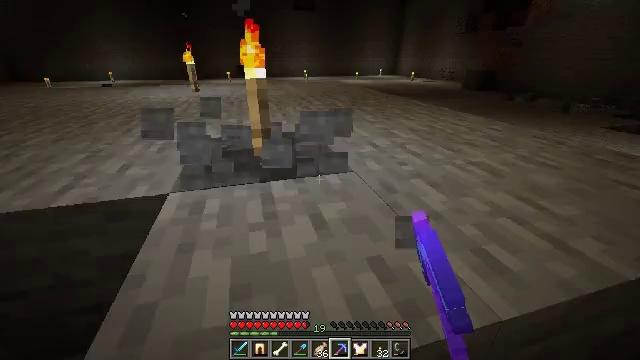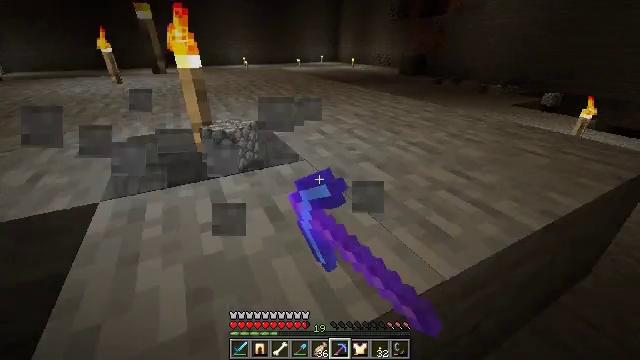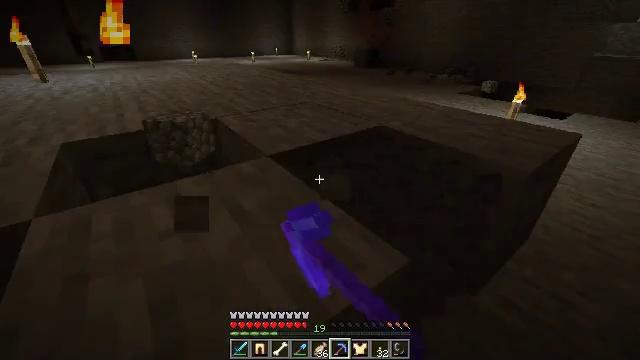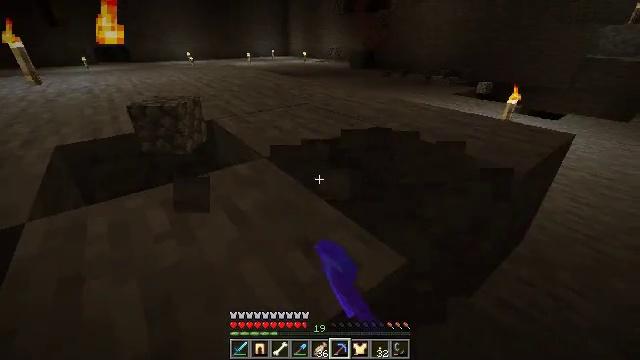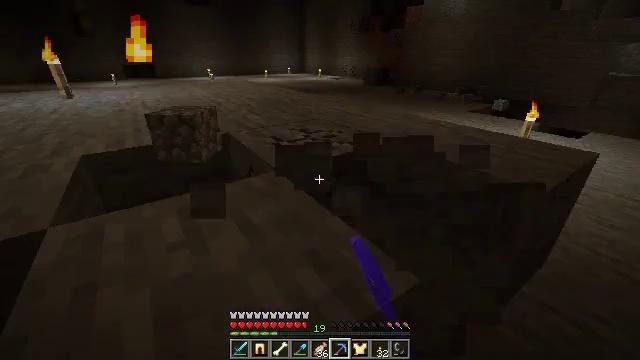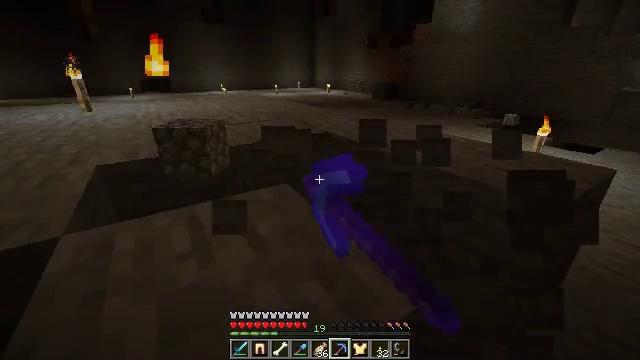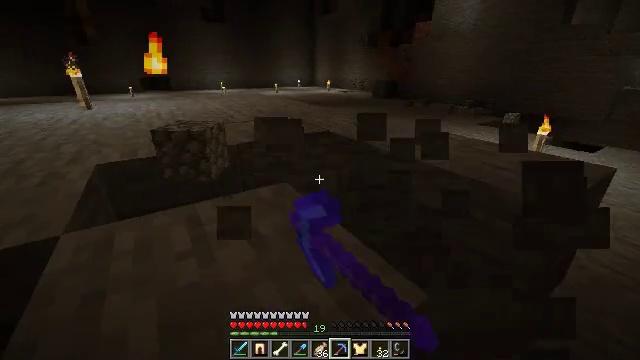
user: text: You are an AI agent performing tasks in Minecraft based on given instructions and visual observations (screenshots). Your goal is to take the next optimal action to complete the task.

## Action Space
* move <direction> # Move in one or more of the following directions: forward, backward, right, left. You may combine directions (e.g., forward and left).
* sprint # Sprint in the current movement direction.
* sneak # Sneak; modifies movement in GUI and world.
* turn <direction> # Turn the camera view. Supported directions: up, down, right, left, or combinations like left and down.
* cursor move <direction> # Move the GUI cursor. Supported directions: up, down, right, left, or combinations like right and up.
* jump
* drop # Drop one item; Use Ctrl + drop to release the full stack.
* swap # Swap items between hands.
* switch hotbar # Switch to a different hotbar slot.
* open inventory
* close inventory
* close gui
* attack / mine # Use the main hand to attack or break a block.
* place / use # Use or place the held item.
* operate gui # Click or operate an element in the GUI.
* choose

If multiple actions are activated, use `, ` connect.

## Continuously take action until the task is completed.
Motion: motion action
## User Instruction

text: Get rid of the infested stone.
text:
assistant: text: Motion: turn right and down, attack / mine
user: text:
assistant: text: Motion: turn right and down, attack / mine
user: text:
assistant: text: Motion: attack / mine
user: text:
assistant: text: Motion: turn left and up, attack / mine
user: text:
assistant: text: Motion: turn left and up, attack / mine
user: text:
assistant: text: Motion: attack / mine
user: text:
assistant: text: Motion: attack / mine